Field crop: tomato
Growth stage: 1
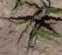
Species: cyperus